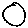
Label: circle